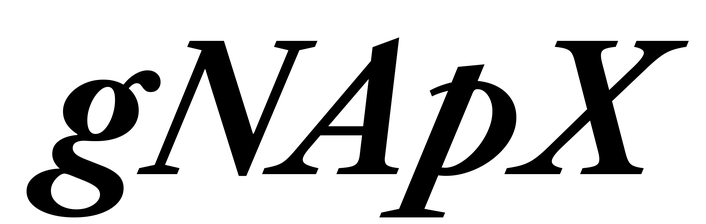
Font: LibreCaslonText-Italic_Bold_Italic